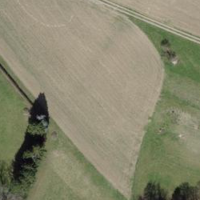
EUNIS habitat code: 25
Species observed at this site:
Rhamnus cathartica